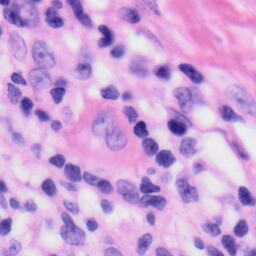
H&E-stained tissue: Skin